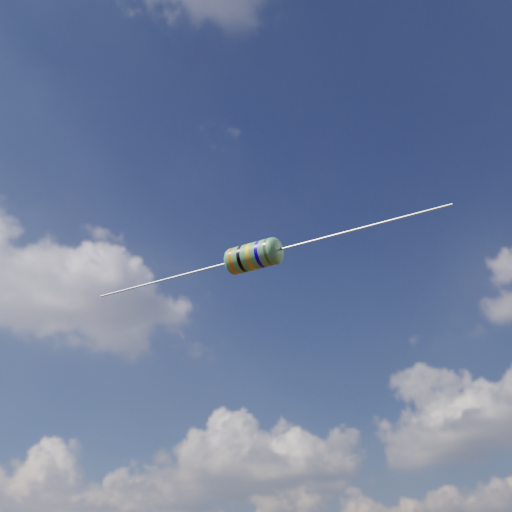
Resistor colour bands (in order): orange, black, gold, blue, gray